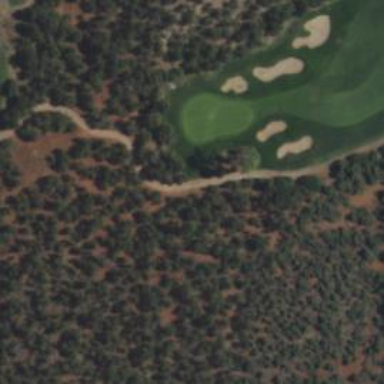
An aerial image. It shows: Path for golf carts.